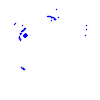
Particle: kaon